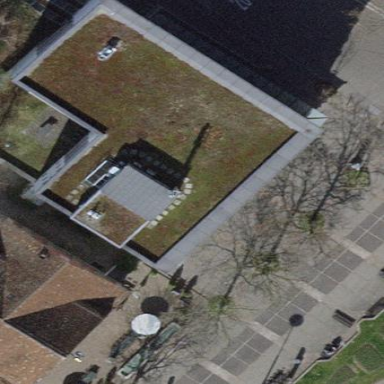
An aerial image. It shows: Office building.